Interaction volume radius: 5 \u00c5
Interaction volume height: 30 \u00c5
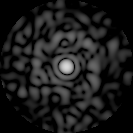
Disorder parameter: 0.8258